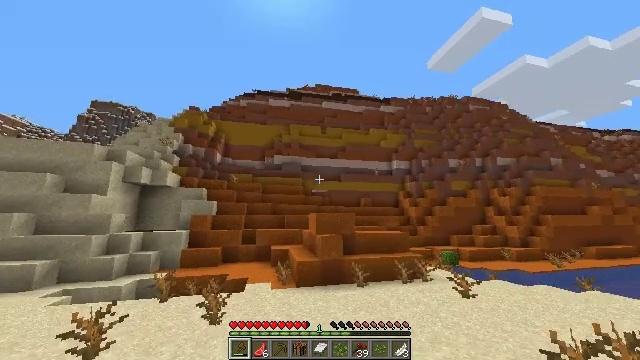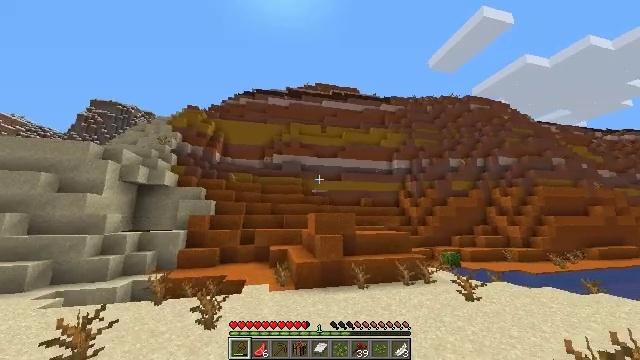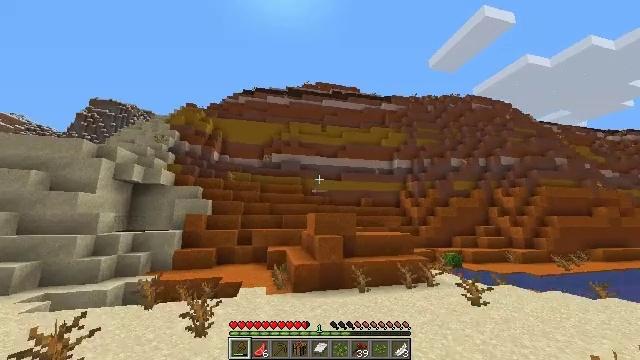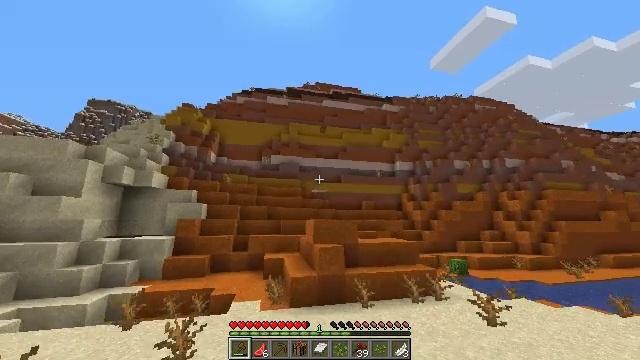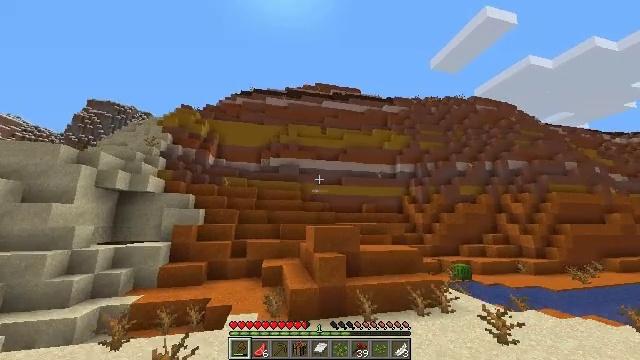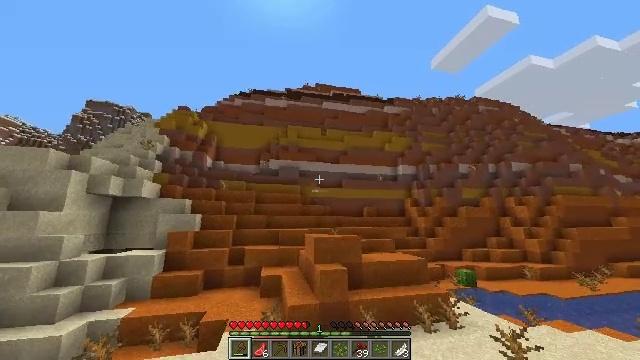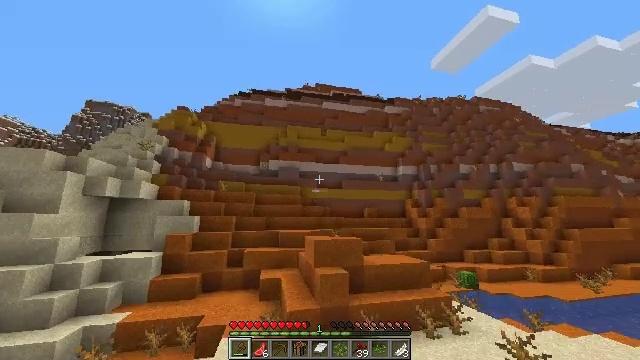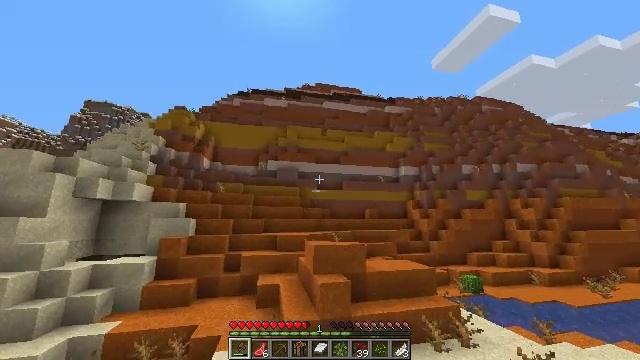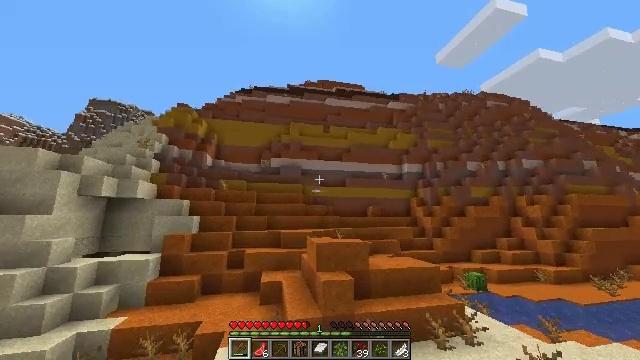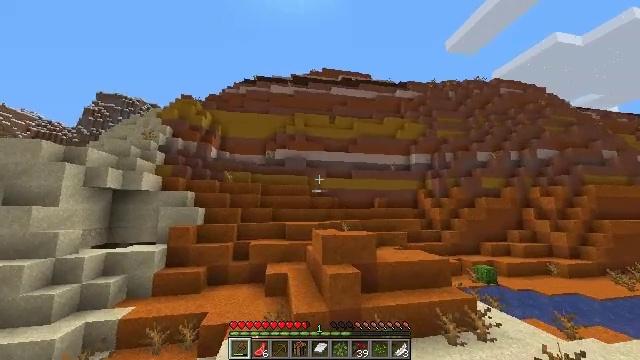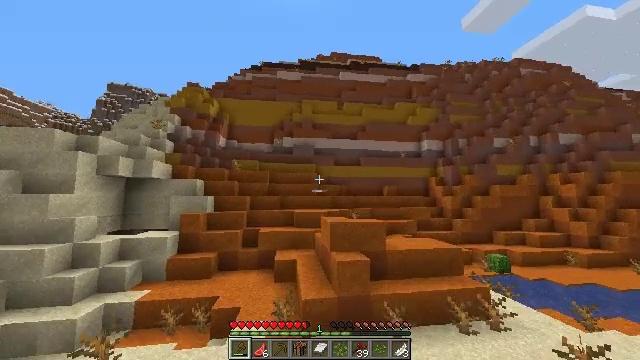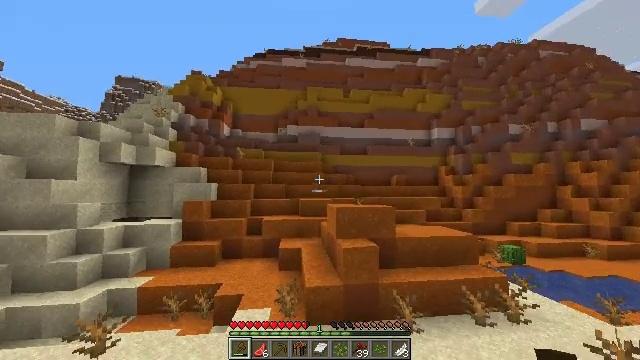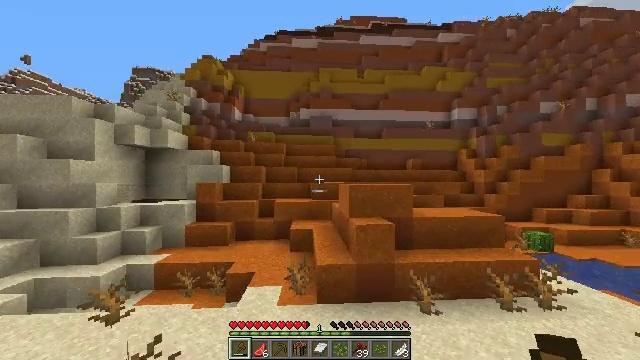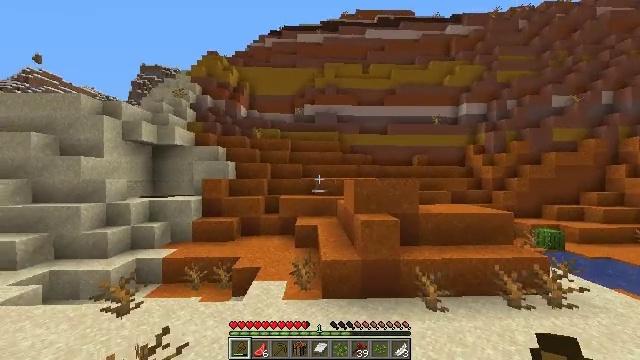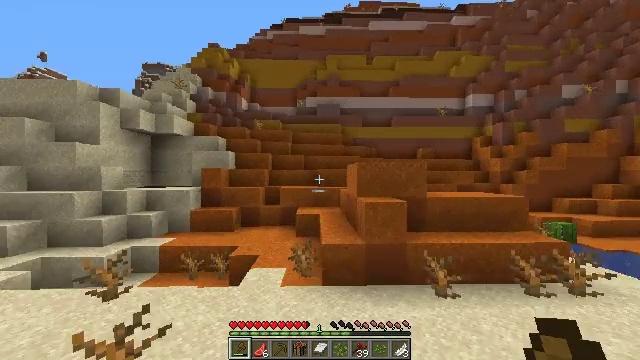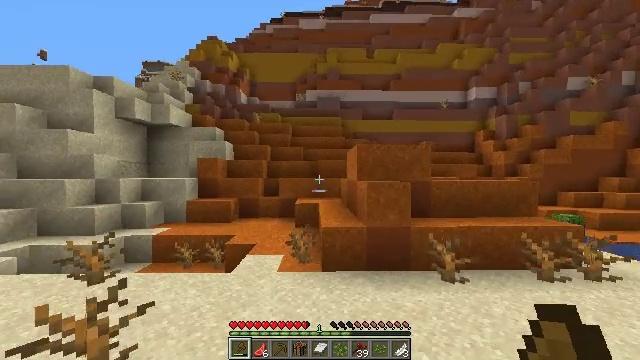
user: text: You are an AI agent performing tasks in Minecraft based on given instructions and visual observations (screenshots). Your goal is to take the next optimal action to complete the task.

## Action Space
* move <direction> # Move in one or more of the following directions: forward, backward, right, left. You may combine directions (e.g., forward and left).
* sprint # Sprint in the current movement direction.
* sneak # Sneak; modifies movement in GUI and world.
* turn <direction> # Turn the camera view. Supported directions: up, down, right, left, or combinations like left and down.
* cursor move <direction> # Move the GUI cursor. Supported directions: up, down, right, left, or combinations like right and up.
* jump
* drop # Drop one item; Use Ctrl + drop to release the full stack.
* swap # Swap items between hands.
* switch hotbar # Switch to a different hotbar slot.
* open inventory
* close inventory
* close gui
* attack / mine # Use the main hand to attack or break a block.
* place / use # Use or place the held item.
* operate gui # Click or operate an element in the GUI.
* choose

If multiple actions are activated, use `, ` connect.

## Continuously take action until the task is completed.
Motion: motion action
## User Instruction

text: Excavate the red sand area.
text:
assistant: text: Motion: move forward
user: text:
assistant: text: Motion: move forward
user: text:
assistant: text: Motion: move forward, jump
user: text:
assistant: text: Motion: move forward, jump
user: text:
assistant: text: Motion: move forward, jump
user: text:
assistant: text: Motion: move forward
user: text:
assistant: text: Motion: move forward
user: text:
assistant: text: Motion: move forward
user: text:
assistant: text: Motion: move forward, turn left and down
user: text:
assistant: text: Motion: move forward, turn left and down
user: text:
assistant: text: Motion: move forward, turn left and down
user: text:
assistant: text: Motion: move forward, turn left and down
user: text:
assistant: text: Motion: move forward, turn left
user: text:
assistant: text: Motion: move forward
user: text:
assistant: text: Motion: move forward
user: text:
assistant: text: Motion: move forward
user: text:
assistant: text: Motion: move forward
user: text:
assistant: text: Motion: move forward
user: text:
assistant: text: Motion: move forward
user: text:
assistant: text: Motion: move forward
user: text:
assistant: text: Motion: move forward
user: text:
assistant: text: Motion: move forward
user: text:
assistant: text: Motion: move forward, jump
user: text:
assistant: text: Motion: move forward, jump
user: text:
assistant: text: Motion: move forward, jump
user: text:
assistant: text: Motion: move forward, jump
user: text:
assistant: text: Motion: move forward, jump
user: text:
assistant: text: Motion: move forward
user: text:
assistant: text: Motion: move forward
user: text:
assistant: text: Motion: move forward